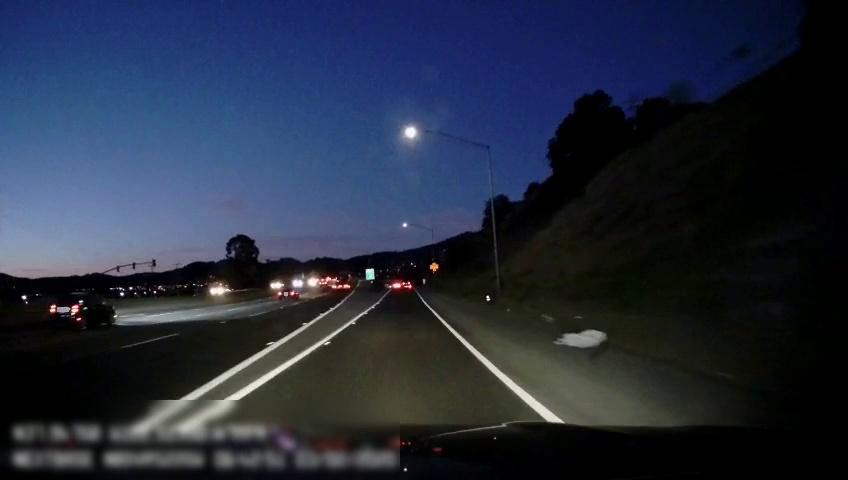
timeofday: Night
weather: Other
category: Drivable Space
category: Vehicles | Car
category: Vehicles | SUV
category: Vehicles | Truck
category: Lanes | Current Lane
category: Lanes | Current Lane
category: Lanes | Alternate Lane
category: Lanes | Current Lane
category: Lanes | Alternate Lane
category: Lanes | Alternate Lane
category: Traffic | Signs
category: Traffic | Signs